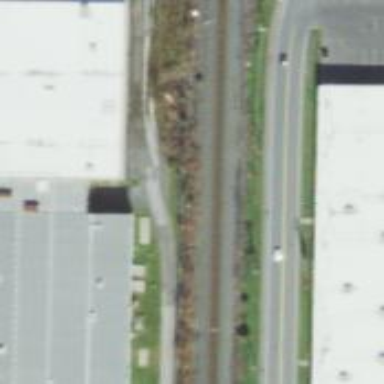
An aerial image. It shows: Rail spur service.